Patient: sex M, age 75
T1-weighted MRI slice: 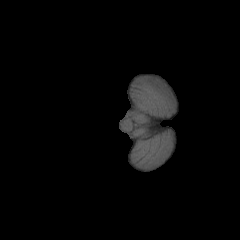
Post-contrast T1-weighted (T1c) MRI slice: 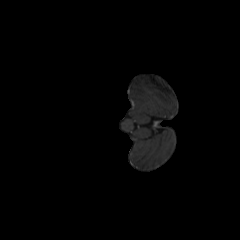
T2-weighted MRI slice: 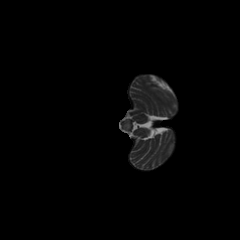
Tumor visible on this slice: no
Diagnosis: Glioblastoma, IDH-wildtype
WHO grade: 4